Question: I am trying to make an app that can communicate with Google Cloud Messaging.
I have looked at some tutorials and read a lot of stuff, but it all skips one point. When configuring an Android Key for API Project it asks for a SHA1 certificate fingerprint.

How do I find this (I have eclipse and windows 7)?
Any help would be appreciated.
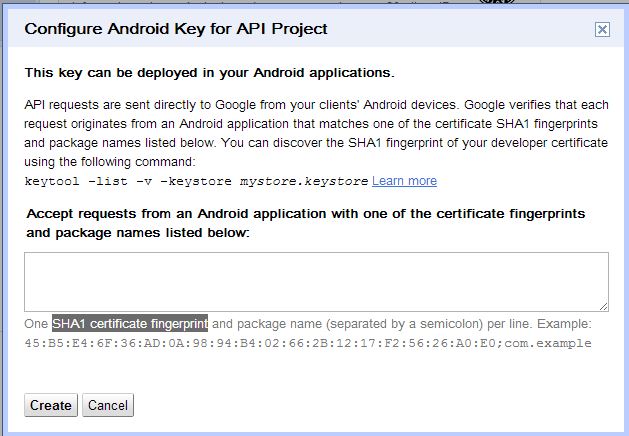
Answer: Here is how to get it :
In Eclipse, if you go to Windows ->Preferences -> Android -> Build.